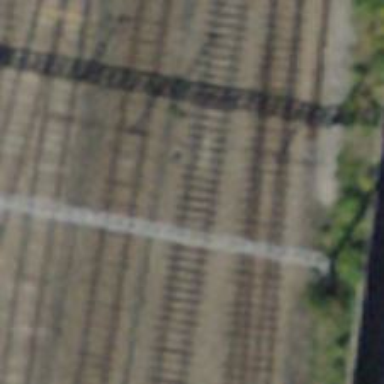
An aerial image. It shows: Railway with electrified contact lines.